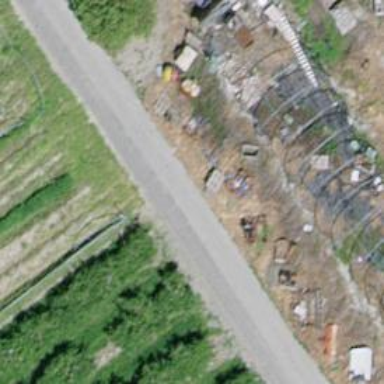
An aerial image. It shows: Greenhouse.